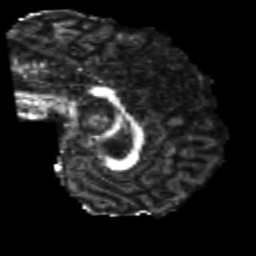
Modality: FA
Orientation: sagittal
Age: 25
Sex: male
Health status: healthy
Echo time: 0.074 s